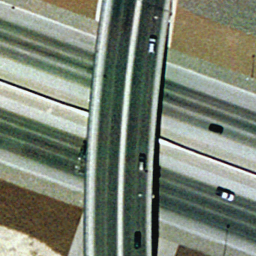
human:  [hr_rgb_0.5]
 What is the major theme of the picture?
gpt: overpass